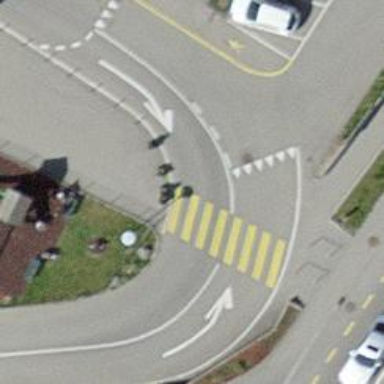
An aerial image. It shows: Zebra crossing on the road.